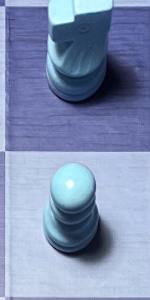
Label: Pawn_White